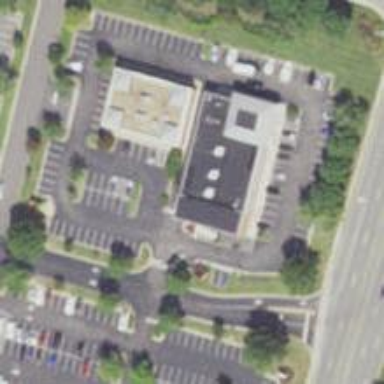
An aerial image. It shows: Pharmacy providing healthcare services.